Question: How do I add a 'UIBarButtonItem' to a 'UIToolbar' with both text and an image in it? Take a look at the example image I show. It's exactly what I'm trying to do.

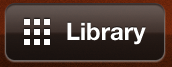
Answer: First of all create a UIButton, with Image and title.
Then add that Button to BarButtonItem
'''
UIBarButtonItem *barButton = [[UIBarButtonItem alloc] initWithCustomView:customButton];
'''